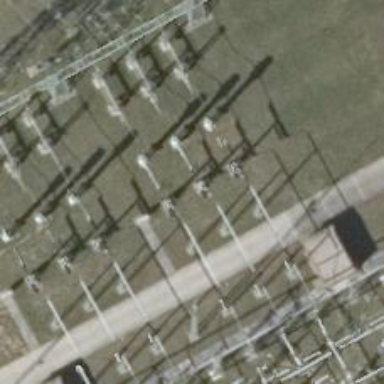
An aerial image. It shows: Power line with three cables in bay configuration.